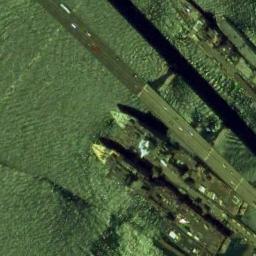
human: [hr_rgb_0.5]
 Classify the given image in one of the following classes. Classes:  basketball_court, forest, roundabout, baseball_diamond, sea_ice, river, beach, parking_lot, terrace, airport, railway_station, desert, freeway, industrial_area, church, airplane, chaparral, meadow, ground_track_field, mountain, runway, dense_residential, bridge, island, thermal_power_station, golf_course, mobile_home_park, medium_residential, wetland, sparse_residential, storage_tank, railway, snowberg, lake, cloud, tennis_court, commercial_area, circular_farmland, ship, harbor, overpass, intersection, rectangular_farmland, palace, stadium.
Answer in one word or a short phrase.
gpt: ship